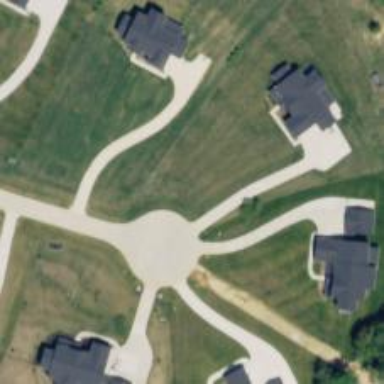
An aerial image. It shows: Driveway leading to service road.